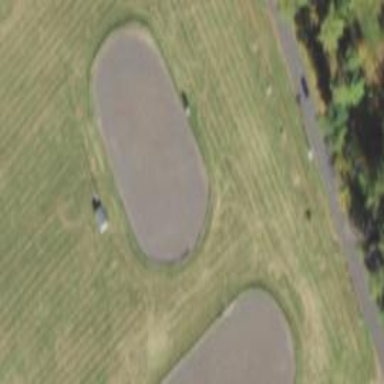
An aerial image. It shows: Equestrian pitch for leisure land activities.